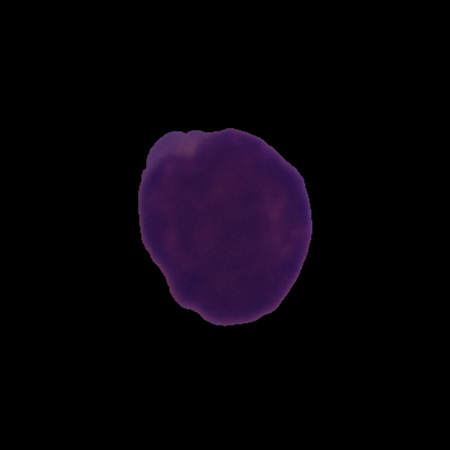
Label: cancer